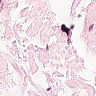
Metastatic tissue present: no